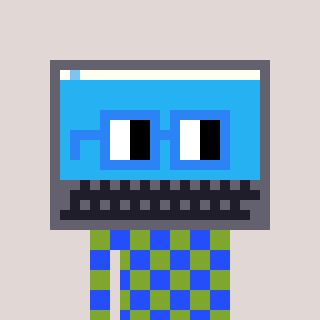
a pixel art character with square blue glasses, a laptop-shaped head and a slimegreen-colored body on a warm background